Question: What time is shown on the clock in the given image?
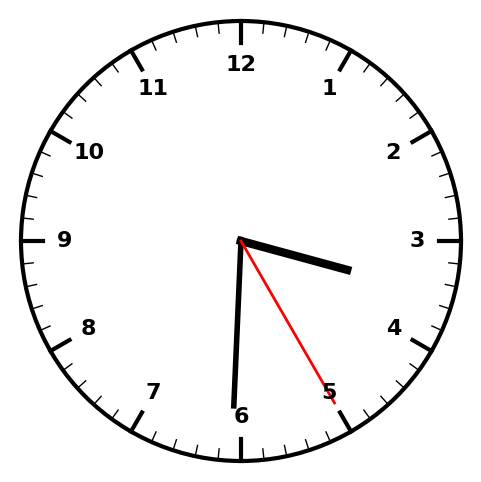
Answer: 03:30:25